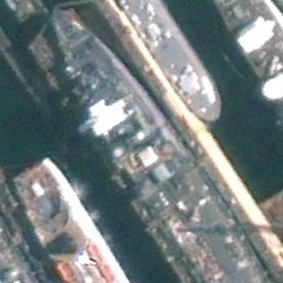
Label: combat